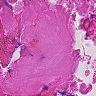
Metastatic tissue present: no